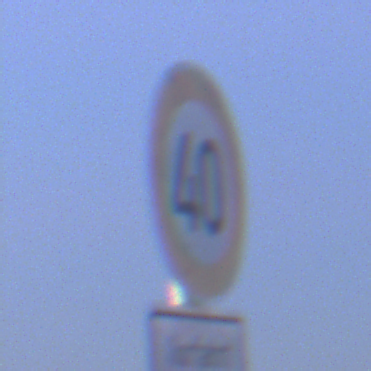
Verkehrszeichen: Geschwindigkeit40
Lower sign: HinweisGeaenderteVorfahrtVerkehrsfuehrungVerkehrsregelung1
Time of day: SunriseSunset
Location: Outdoor (Nature)
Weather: Clear
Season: NotSpecified
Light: Natural